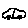
Label: car